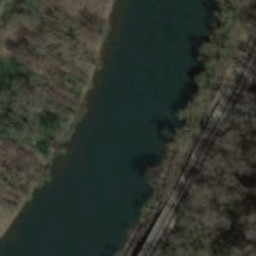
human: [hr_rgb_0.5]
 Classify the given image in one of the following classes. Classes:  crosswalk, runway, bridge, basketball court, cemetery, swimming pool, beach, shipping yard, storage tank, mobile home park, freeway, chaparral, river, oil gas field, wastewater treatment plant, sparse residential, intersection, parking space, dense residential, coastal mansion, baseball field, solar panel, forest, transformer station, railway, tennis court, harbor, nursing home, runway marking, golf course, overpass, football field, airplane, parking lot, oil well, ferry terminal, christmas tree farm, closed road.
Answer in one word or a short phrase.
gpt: river